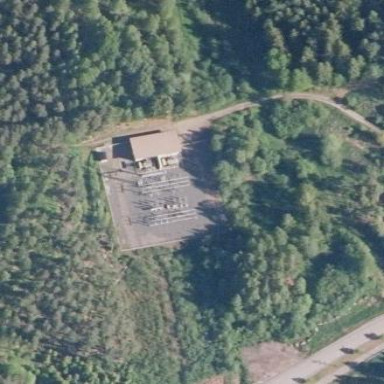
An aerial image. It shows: Distribution-level power substation.